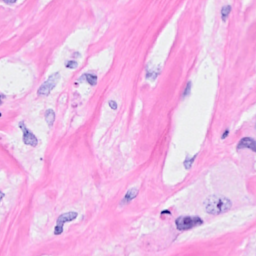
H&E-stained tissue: Breast